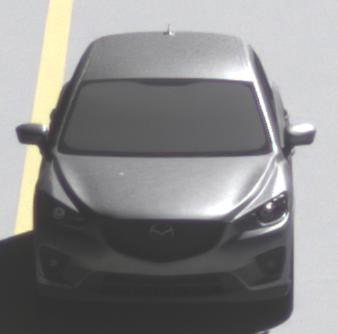
Make: Mazda
Model: CX-5 2.0 SKYACTIV-G 160
Detailed model: CX-5 (GH)
Model produced from: 2012/04
Model produced until: 2015/02
Doors: 5
Color: gray
Road condition: dry road
Daytime: midday
Contrast: high contrast